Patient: sex F, age 73
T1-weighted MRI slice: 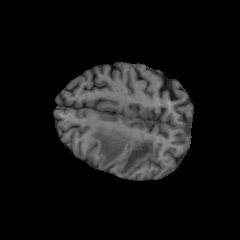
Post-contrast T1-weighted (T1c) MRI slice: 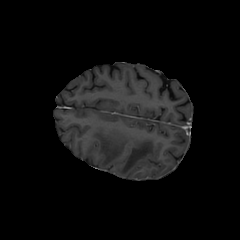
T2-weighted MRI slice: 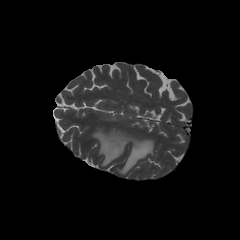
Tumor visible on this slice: yes
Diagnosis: Glioblastoma, IDH-wildtype
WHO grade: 4